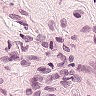
Metastatic tissue present: no